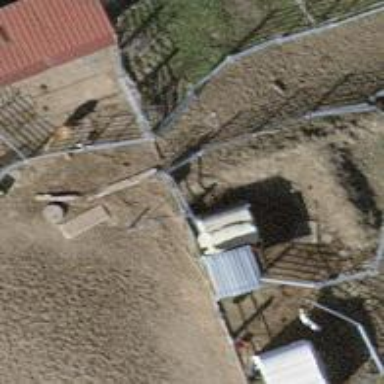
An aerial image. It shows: Fence is in the image.